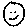
Label: smiley face